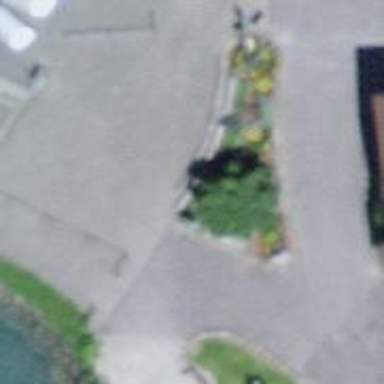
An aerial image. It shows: Bench.